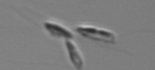
Label: Dinobryon